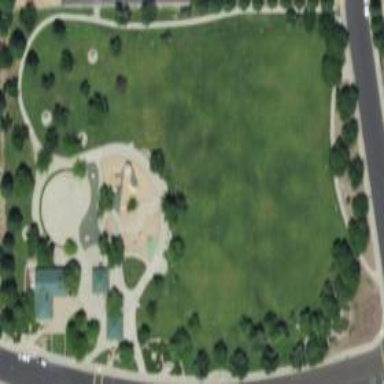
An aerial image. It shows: Park.